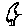
Label: tree